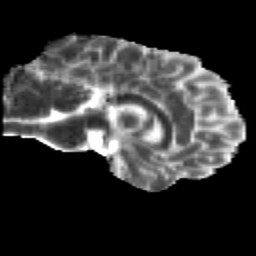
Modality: MD
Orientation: sagittal
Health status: healthy
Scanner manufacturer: siemens
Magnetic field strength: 3 T
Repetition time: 12 s
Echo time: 0.092 s